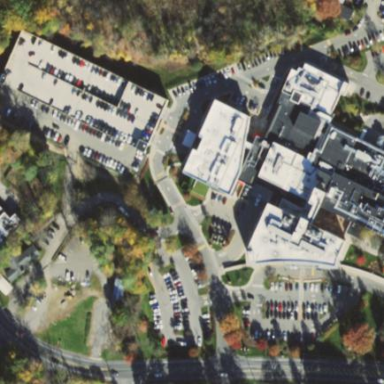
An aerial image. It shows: Healthcare facility identified as hospital.